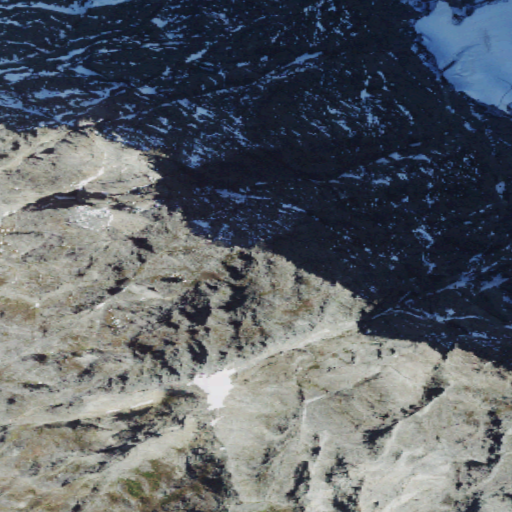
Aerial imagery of mountain in Washington named Seahpo Peak containing barren land, grassland, snow, and evergreen forest